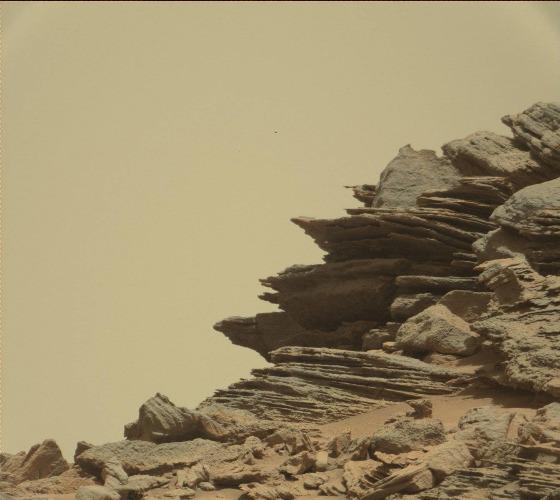
Terrain classes present: Bedrock, Gravel / Sand / Soil, Rock, Shadow, Sky / Distant Mountains